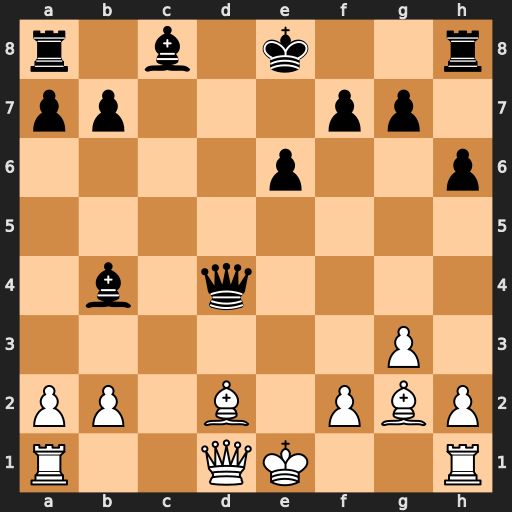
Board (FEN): r1b1k2r/pp3pp1/4p2p/8/1b1q4/6P1/PP1B1PBP/R2QK2R
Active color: w
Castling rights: KQkq
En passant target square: -
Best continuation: Qa4+ Bd7 Qxb4 Qxb4 Bxb4